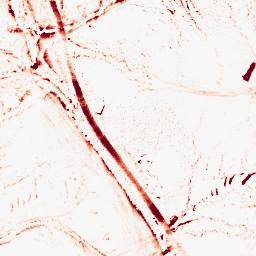
Category: morphological
Decomposition family: morphological
Decomposition parameters: operation: opening
size: 5
Upsampling method: bspline
Upsampling parameters: scale: 8
Upsampling scale: 8